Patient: sex M, age 62
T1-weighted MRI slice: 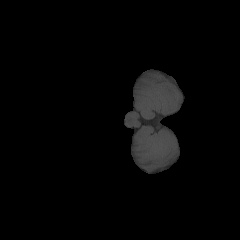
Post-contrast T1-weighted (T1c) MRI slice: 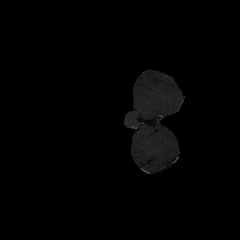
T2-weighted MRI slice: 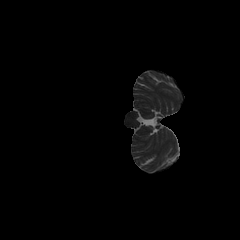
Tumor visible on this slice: no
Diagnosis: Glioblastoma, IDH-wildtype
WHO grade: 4